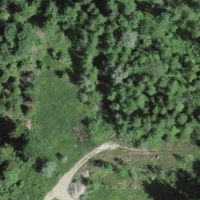
EUNIS habitat code: 43
Species observed at this site:
Galium aparine
Equisetum telmateia